В данной работе вам потребуется определить радиус выданной нити тремя различными способами. Так как измеряемые эффекты достаточно тонкие, далее вам потребуется постичь дзен. 1. Катушка с ниткой 2. Две одинаковых гайки 3. Штатив с лапкой и муфтой 4. Линейка 5. Секундомер 6. Весы 7. Клейкая масса 8. Мерная лента 9. Ножницы и скотч по требованию
Часть A. Геометрия винтовых линий (1 балл) Винтовой линией на поверхности цилиндра радиуса $R$ называется такая кривая, что в любой её точке касательная к ней составляет одинаковый угол с осью симметрии цилиндра (см. рис). Координаты $x$ и $y$ точек винтовой линии определяются выражениями $$x=R\cos(\varphi);~y=R\sin(\varphi) $$ Во всех пунктах данной части длина кривой равняется $l$.
Пусть кривая совершает один оборот вокруг цилиндра радиуса $R<\frac{l}{2\pi}$ (т.е $\varphi_B-\varphi_A=2\pi$) (т.е $\varphi_B-\varphi_A=2\pi$) (т.е $\varphi_B-\varphi_A=2\pi$) Найдите угол между касательной к кривой и осью симметрии цилиндра.
Пусть $\varphi_B-\varphi_A=\Delta{\varphi}$. Выразите $z_B-z_A$ через $l$, $R$ и $\Delta{\varphi}$
Часть В. Подготовительная (4 балла)
Для $\frac{R\Delta{\varphi}}{l}\ll1$ покажите, что $$z_B-z_A=l-\frac{(R\Delta{\varphi})^2}{2l}$$ $$z_B-z_A=l-\frac{(R\Delta{\varphi})^2}{2l}$$ $$z_B-z_A=l-\frac{(R\Delta{\varphi})^2}{2l}$$ Полученные формулы пригодятся в дальнейших частях задачи.
Измерьте массу гайки $m$.
Измерьте радиус нити $r_1$ методом рядов.
Часть C. Крутим гайку ( баллов) Соберите установку по схеме ниже. Длина нитей должна быть равна 30-45 см. В верхней точке расстояние между нитями должно быть порядка 1 мм или меньше. Точка скрепления нитей должна быть зафиксирована. Обратите внимание, что в положении равновесия нити закручены на какой-то угол.
Измерьте момент инерции гайки относительно её главной оси. Считайте, что $g = 9,8$ $\text{м}/\text{с}^2$. Считайте, что $g = 9,8$ $\text{м}/\text{с}^2$. Считайте, что $g = 9,8$ $\text{м}/\text{с}^2$.
Запишите расстояние $L$ от точки подвеса до точки скрепления для вашей установки.
При закручивании нитей на угол $\varphi$ гайка поднимается на высоту $h$. Снимите зависимость $h(\varphi)$ в максимально широком диапазоне (до углов порядка $500\pi$), закручивая гайку против часовой стрелки, если смотреть на на неё сверху вниз. В дальнейшем будем называть это направление закрутки правым. Следите за тем, чтобы отрезки нитей ниже точки скрепления не перекручивались. На нитях не должны появляться узелки и катышки.
Снимите аналогичную зависимость для закручивания в другую сторону. Убедитесь в асимметрии установки. ВАЖНО: Все дальнейшие измерения проводите при закручивании гайки против часовой стрелки, если смотреть на установку сверху. ВАЖНО: при построении всех дальнейших теоретических зависимостей считайте нити нерастяжимыми.
Выведите теоретическую зависимость $h(\varphi)$. Пользуясь этим, линеаризуйте зависимость, полученную в пункте С2.
Для правой закрутки нити постройте график зависимости $h(\varphi)$ в координатах, в которых он является линейным. Из углового коэффициента еще раз определите радиус нити $r_2$.
Получите теоретическую зависимость $\tau$ от параметров установки, где $\tau(h)$ - время, за которое гайка останавливается, если её отпустить с высоты $h$.
Для правой закрутки экспериментально получите зависимость $\tau(h)$.
Снимите зависимость $\tau(L)$. Постройте линеаризованный график.
Модулем кручения $f$ однородного стержня называют коэффициент пропорциональности в формуле $M = f \cdot \varphi$, где $M$ - закручивающий момент сил, приложенных к основанию стержня, $\varphi$ - угол поворота основания стержня. Определите коэффициент $C$ в зависимости $f = C/L$, где $f$ - собственный модуль кручения одной нити, $L$ - длина нити. Опишите метод. Оцените отношение $\frac{C}{mgr^2}$. Убедитесь, что рассмотренный эффект почти не влияет на полученные результаты.
Часть D. Крутим линейку (5 баллов) В этой части задачи используется экспериментальная установка, изображенная на рисунке ниже. Линейка подвешена на двух нитях параллельно полу, причём расстояние между концами нити на штативе мало, а на линейке - велико. Обозначим как $\tau'(\varphi)$ время, нужное системе, закрученной на угол $\varphi$, чтобы снова остановиться.  Перейдем к построению теоретической модели. Пусть линейка изначально повернута на угол $\varphi_0$ от положения равновесия.
Заметьте, что гайка раскручивается до неразличимых глазом угловых скоростей. Оцените по порядку, с какой максимальной угловой скоростью она вращается.
Считая известным, что при отклонении линейки на угол $\varphi$ от положения равновесия изменение её высоты представимо в виде $$h=A{\varphi}, $$h=A{\varphi}, $$h=A{\varphi}, $$ $$h=A{\varphi}, $$ $$h=A{\varphi}, $$ выразите $A$ через $R_0$,$H_0$ и $r$.
Получите теоретическую зависимость $\tau'(\varphi_0)$, где $\tau'$ - время от начала движения линейки до момента ее первой остановки, $\varphi_0$ - начальный угол закручивания нитей. Соберите установку, изображенную на рисунке. Используйте $R_0\approx 24$ см, $H_0 < 40$ см.
Снимите зависимость $\tau'(\varphi_0)$, где $\tau'$ - время от начала движения линейки до момента ее первой остановки, $\varphi_0$ - начальный угол закручивания нитей. Измерения проводите в диапазоне $\varphi_0 \in [\pi; 10\pi]$.
Постройте линеаризованный график и в третий раз определите радиус нити $r_3$.
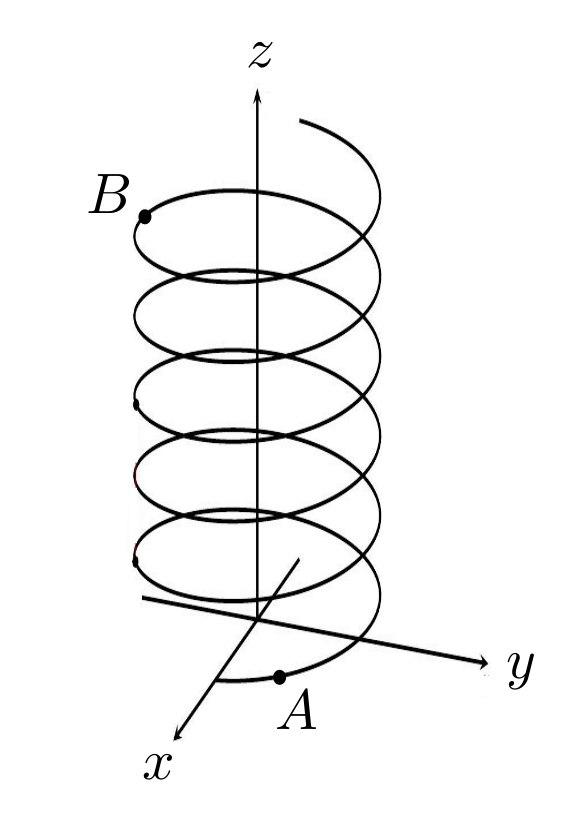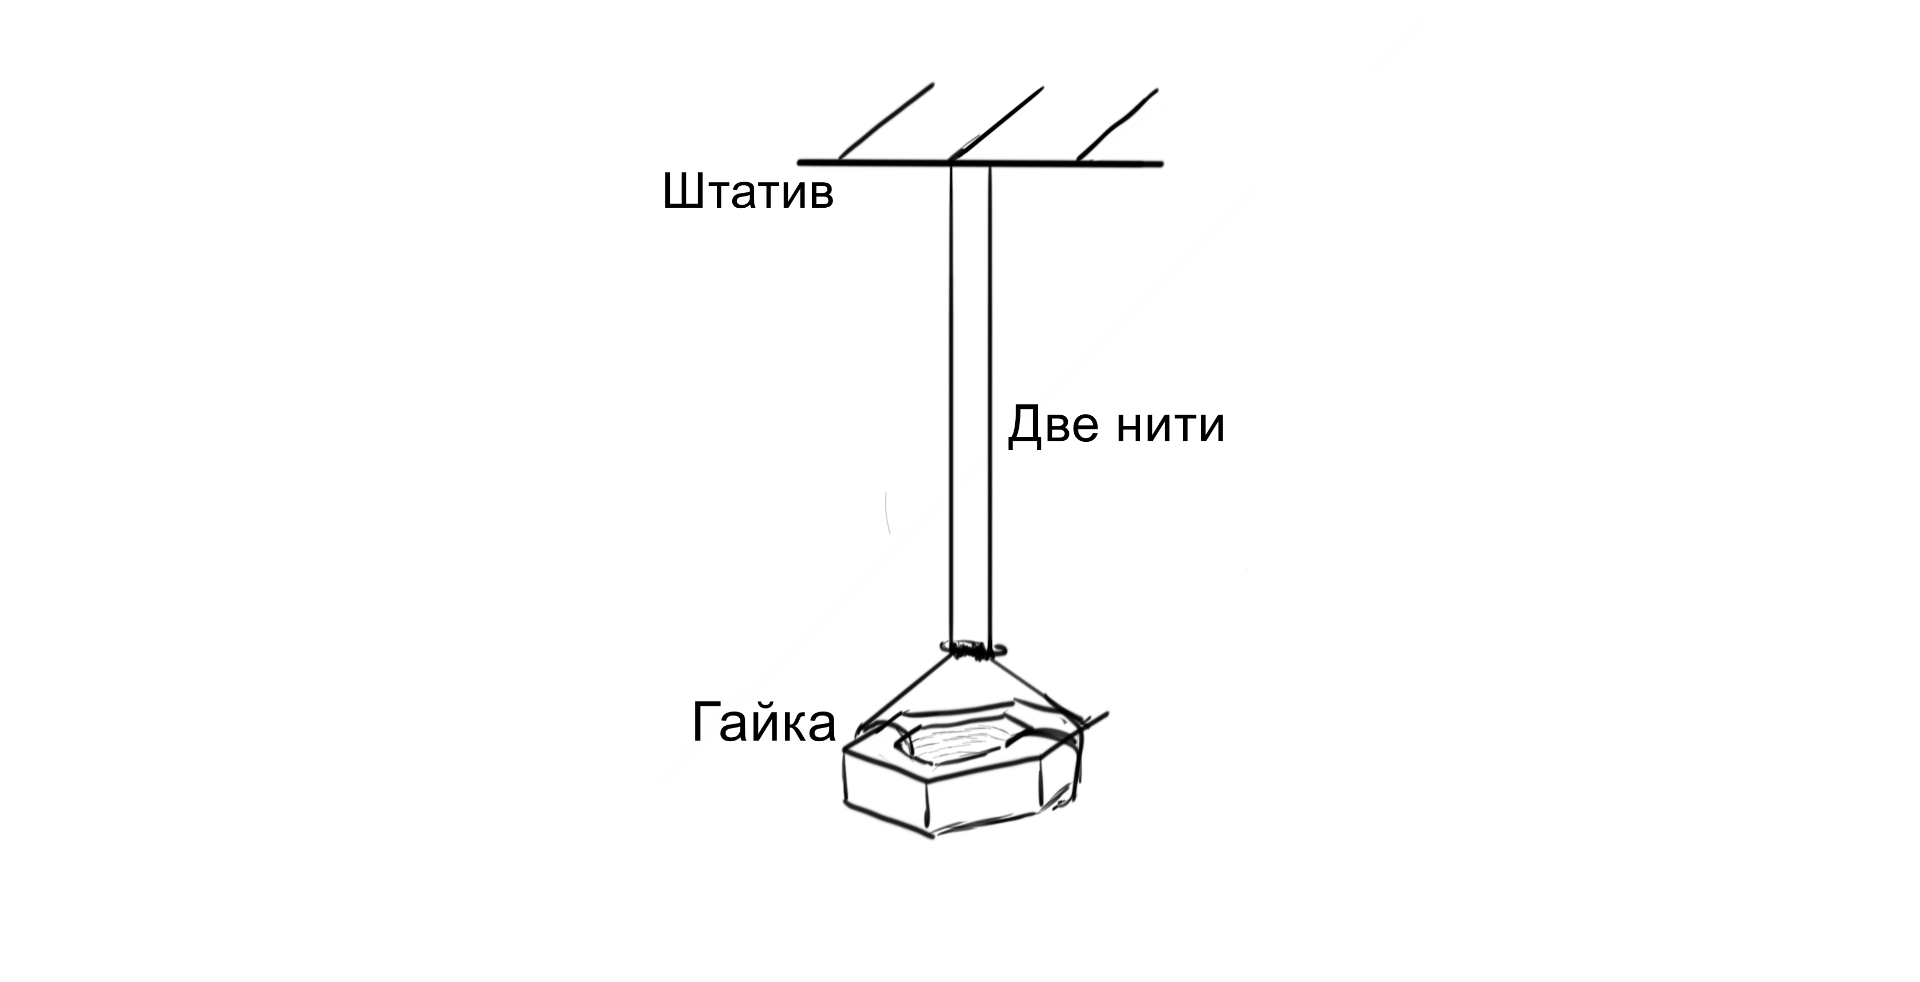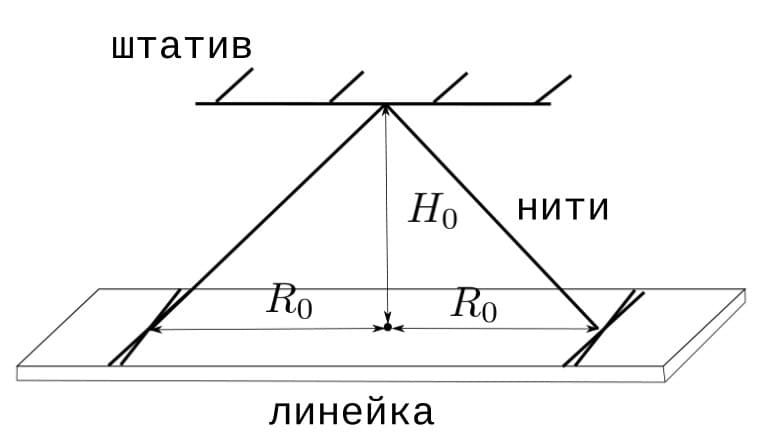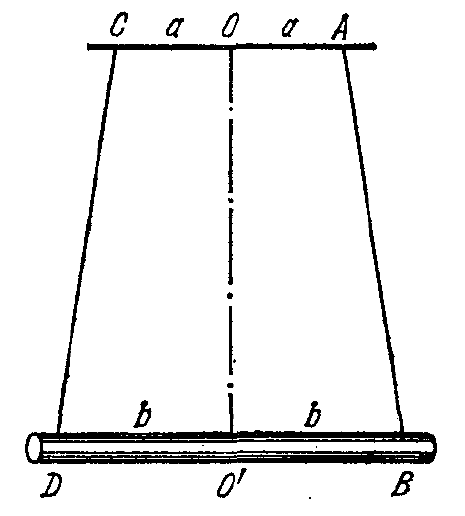
Пусть кривая совершает один оборот вокруг цилиндра радиуса $R<\frac{l}{2\pi}$  (т.е $\varphi_B-\varphi_A=2\pi$)  Найдите угол между касательной к кривой и осью симметрии цилиндра.
Ответ: Угол наклона постоянен, так что "развернув" винтовую линию получим $$ l \sin \theta = 2\pi R $$ откуда $$ \theta = \text{arcsin} \frac{2\pi R}{l} $$

Пусть  $\varphi_B-\varphi_A=\Delta{\varphi}$.  Выразите $z_B-z_A$ через $l$, $R$ и $\Delta{\varphi}$
Ответ: Длина куска винтовой линии $d\varphi$ равна по теореме Пифагора $$ dl = \sqrt{(R\,\text{tg} \theta\, d\varphi)^2 + (Rd\varphi)^2}=d\varphi \sqrt{R^2\,\text{tg} ^2\theta\, +R^2} $$ Поэтому полная длина равна $l = R\Delta \varphi \sqrt{\,\text{tg}^2 \theta\, +1}$, откуда получаем $\text{tg} \theta\, =\sqrt{(\frac{l}{R\Delta \varphi})^2-1}$ и $$ \Delta z = z_B - z_A = R\,\text{tg} \theta\, \Delta \varphi = \sqrt{l^2 - (R\Delta \varphi)^2} $$

Для $\frac{R\Delta{\varphi}}{l}\ll1$ покажите, что  $$z_B-z_A=l-\frac{(R\Delta{\varphi})^2}{2l}$$
Ответ: Раскладывая предыдущую формулу в ряд Тейлора получим ответ.

Измерьте массу гайки $m$.
Ответ: Взесим гайку на весах. Разброс масс гаек достаточно большой. Ответ: $m = 10.0 \pm 0.4 \; г$.

Измерьте радиус нити $r_1$ методом рядов.
Ответ: Измерим радиус, плотно наматывая нить на линейку $N$ раз. Если длина намотанной части равна $D$, то радиус нити равен $r = \frac{D}{2N}$. Получим $N = 60$, $D = 12\pm 1 \; мм$ и $r = 0.10\pm0.01 \; мм$.

Измерьте момент инерции гайки относительно её главной оси.  Считайте, что $g = 9,8$ $\text{м}/\text{с}^2$.
Ответ: Соберем бифилярный подвес (см. рис.). Нужно следить, чтобы гайка была параллельна полу. Из теории период крутильных колебаний будет равен $$ T = 2\pi \sqrt{\frac{IL}{mgaR}} $$ Отсюда находим $$ I=\frac{mgaRT^2}{4\pi^2L} $$ Численно $I = (5.1 \pm 0.5) \cdot 10^{-7} \; \text{кг}\cdot\text{м}^2$. Чтобы увеличить точность измерения $a$ стоит взять его достаточно большим, но так чтобы успевать "ловить" период $T$. Чтобы точно измерить $R$ можно прокатить гайку по линейке. При перекате между гранями гайка проскальзывает по линейке. От этого можно избавиться прилепив очень тонкий слой клейкой массы на уголки гайки. Если гайка проехала расстояние $l$ за $N$ перекатов, ее длина радиус равен $$ R = \frac{\sqrt{3}}{2} \frac{l}{N} $$

Запишите расстояние $L$ от точки подвеса до точки скрепления для вашей установки.

При закручивании нитей на угол $\varphi$ гайка поднимается на высоту $h$. Снимите зависимость $h(\varphi)$ в максимально широком диапазоне (до углов порядка $500\pi$), закручивая гайку против часовой стрелки, если смотреть на на неё сверху вниз. В дальнейшем будем называть это направление закрутки правым. Следите за тем, чтобы отрезки нитей ниже точки скрепления не перекручивались.  На нитях не должны появляться узелки и катышки.

Снимите аналогичную зависимость для закручивания в другую сторону. Убедитесь в асимметрии установки.

Выведите теоретическую зависимость $h(\varphi)$.  Пользуясь этим, линеаризуйте зависимость, полученную в пункте С2.
Ответ: Систему из двух перекрученных нитей можно рассматривать как две винтовые линии с ненулевой "толщиной" линии. Точки соприкосновения двух нитей лежат на одной прямой, которая является осью винтовой линии. Поэтому и радиус винтовой линии равен радиусу нитей $r$. Используя результат A3 получим $$ h = \frac{(r\varphi)^2}{2L} $$

Для правой закрутки нити постройте график зависимости $h(\varphi)$ в координатах, в которых он является линейным. Из углового коэффициента еще раз определите радиус нити $r_2$.
Ответ: Как следует из предыдущего пункта зависимость $h(\varphi^2)$ должна быть линейной. Построим график в этих осях. Получается прямая. Ее угловой коэффициент из теории равен $$ k = \frac{r^2}{2L} $$ откуда находим $r_2 = \sqrt{2Lk}$.

Получите теоретическую зависимость $\tau$ от параметров установки, где $\tau(h)$ - время, за которое гайка останавливается, если её отпустить  с высоты $h$.
Ответ: Запишем закон сохранения энергии: $$ E = mgh + \frac{I\omega^2}{2} = mg\frac{(r\varphi)^2}{2L} + \frac{I\dot{\varphi}^2}{2}=\text{const} $$ Дифференцируя это по времени, получим $$ 0=mg\frac{r^2\varphi \dot{\varphi}}{L}+I\dot{\varphi}\ddot{\varphi} $$ откуда $$ \ddot{\varphi} + \frac{mgr^2}{IL}\varphi=0. $$ Это уравнение гармонических колебаний с частотой $\omega_0 = \sqrt{\frac{mgr^2}{IL}}$. Время до первой остановки равно половине периода, т.е. $$ \tau = \frac{1}{2} \frac{2\pi}{\omega_0} = \pi \sqrt{\frac{IL}{mgr^2}} $$

Для правой закрутки экспериментально получите зависимость $\tau(h)$.
Ответ: Измерив $\tau(h)$, получим, что это константа с точностью до случайной погрешности $\approx 1 c$, что и соответствует гармноническим колебаниям - период не зависит от амплитуды.

Снимите зависимость $\tau(L)$. Постройте линеаризованный график.
Ответ: Из пункта C6 $$\tau = \pi \sqrt{\frac{IL}{mgr^2}}.$$ Построим график в осях $\tau(\sqrt{L})$. Он линейный, что подверждает теоретическую формулу для $\tau$.

Модулем кручения $f$ однородного стержня называют коэффициент пропорциональности в формуле $M = f \cdot \varphi$, где $M$ - закручивающий момент сил, приложенных к основанию стержня, $\varphi$ - угол поворота основания стержня. Определите коэффициент $C$ в зависимости $f = C/L$, где $f$ - собственный модуль кручения одной нити, $L$ - длина нити. Опишите метод. Оцените отношение $\frac{C}{mgr^2}$. Убедитесь, что рассмотренный эффект почти не влияет на полученные результаты.
Ответ: Подвесим гайку на одной нити так, чтобы натянутая нить располагалась на оси вращательной симметрии гайки. Из теории известно, что при этом будут происходить гармонические колебания с периодом $$T_f = 2\pi \sqrt{\frac{I}{f}}$$ Таким образом: $$f = 4\pi^2 \frac{I}{T_{f}^{2}} = \frac{C}{L} \Leftrightarrow T_{f}^{2} = 4\pi^2 \frac{I}{C} L$$ Проведем измерения $T_{f}(L)$ и построим график в координатах $T_{f}^2(L)$. По коэффициенту наклона определим $C$: $$C = (1.9 \pm 0.3) \cdot 10^{-9} \: Н \cdot м$$

Заметьте, что гайка раскручивается до неразличимых глазом угловых скоростей. Оцените по порядку, с какой максимальной угловой скоростью она вращается.
Ответ: Энергия системы равна $$E = \frac{I \dot{\varphi}^2}{2} + mgh = \frac{I \dot{\varphi}^2}{2} + \frac{mgr^2}{2L}\varphi^2 $$ Приравняем энергию системы в верхней и нижней точке: $$ \frac{I\omega^2}{2}=mgh $$ откуда $$ \omega = \sqrt{\frac{2mgh}{I}} $$ Взяв $ h = 30 \; мм$ и подставив числа, получим $\omega_{max} \approx 160 \; рад/с $.

Считая известным, что при отклонении линейки на угол $\varphi$ от положения равновесия изменение её высоты представимо в виде  $$h=A{\varphi},  $$  выразите $A$ через $R_0$,$H_0$ и $r$.
Ответ: При переходе из прямого участка нити в винтовую линию ее угол наклона не меняется. "Развернув" нить и записав теорему Пифагора получим $$ H^2+(R_0+r\varphi)^2={H_0}^2+{R_0}^2 $$ Диффернцируя это по $\varphi$ получим $$ 2{H_0}\frac{dH}{d\varphi}+2{R_0}r=0 $$ (здесь мы пренебрегли слагаемым $2r^2\varphi$). Отсюда $$ H=H_0-\frac{R_0}{H_0}r\varphi $$

Получите теоретическую зависимость $\tau'(\varphi_0)$, где $\tau'$ - время от начала движения линейки до момента ее первой остановки, $\varphi_0$ - начальный угол закручивания нитей.
Ответ: Линейку можно считать длинным однородным стержнем, тогда ее момент инерции равен $I=\frac{1}{3}mR_0^2$. Запишем закон сохранения энергии: $$ E = mgh + \frac{I\dot{\varphi}^2}{2}=mgA\varphi+\frac{I\dot{\varphi}^2}{2}=\text{const} $$ Диффиринцируя это по времени: $$ 0 = mgA\dot{\varphi} + I\dot{\varphi}\ddot{\varphi} $$ откуда $$ \ddot{\varphi}=-\frac{mgA}{I}=\text{const} $$ Это уравнение равноускоренного движения. Время до остановки равно удвоенному времени прохождения из крайнего положения в положение равновесия: $$ \tau' = 2 \sqrt{\frac{2I\varphi_0}{mgA}}=2\sqrt{\frac{2R_0^2\varphi_0}{3gA}}=2\sqrt{\frac{2H_0R_0\varphi_0}{3gr}} $$

Снимите зависимость $\tau'(\varphi_0)$, где $\tau'$ - время от начала движения линейки до момента ее первой остановки, $\varphi_0$ - начальный угол закручивания нитей. Измерения проводите в диапазоне $\varphi_0 \in [\pi; 10\pi]$.

Постройте линеаризованный график и в третий раз определите радиус нити $r_3$.
Ответ: Учитывая D2 построим график в координатах $\tau'(\sqrt{\varphi_0})$. Он линейный. Из теории, его угловой коэффициент равен $k=2\sqrt{\frac{2H_0R_0}{3gr}}$. Отсюда найдем $r_3=\frac{8H_0R_0}{3gk^2}$.
Темы:
E, Механика, Физмаятник, Бифилярный подвес, 2021, Сборы XY, X